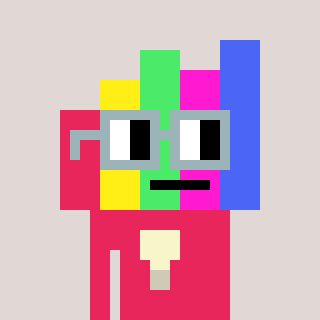
a pixel art character with square dark gray glasses, a bar chart-shaped head and a redpinkish-colored body on a warm background